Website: apple
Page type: billing-address
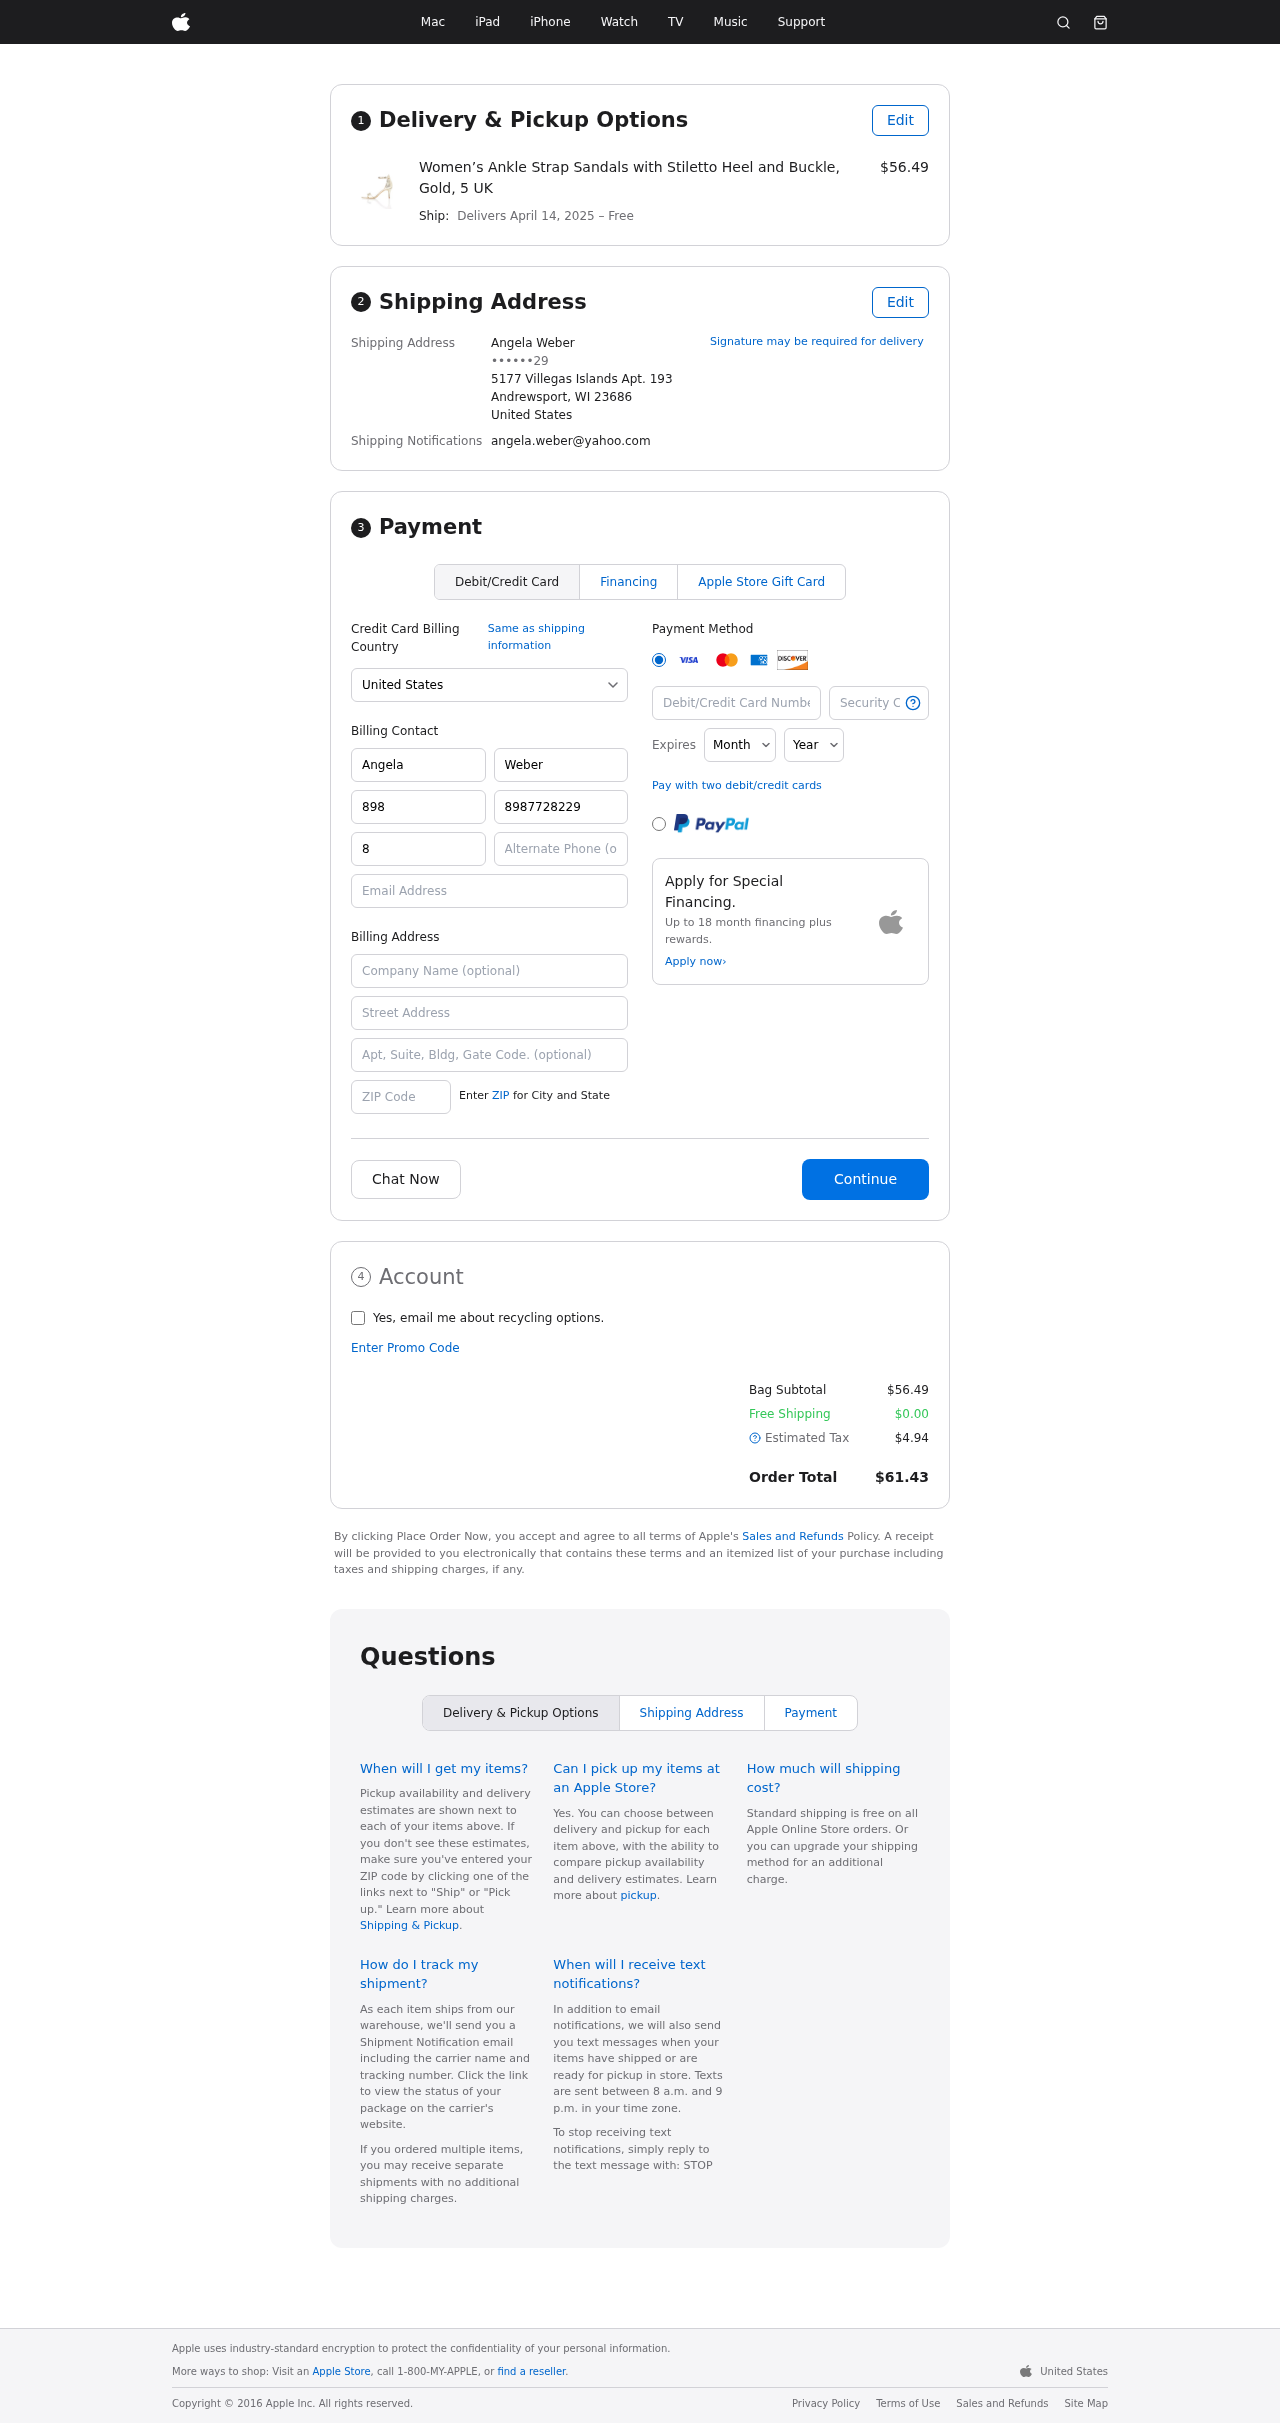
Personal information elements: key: PII_CARD_CVV
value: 8407
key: PII_CARD_EXPIRY_MONTH
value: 05
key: PII_CARD_EXPIRY_YEAR
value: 26
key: PII_CARD_NUMBER
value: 3727 4192 6690 941
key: PII_CITY_STATE_ZIP
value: Andrewsport, WI 23686
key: PII_COUNTRY
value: United States
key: PII_EMAIL
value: angela.weber@yahoo.com
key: PII_FULLNAME
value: Angela Weber
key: PII_STREET
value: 5177 Villegas Islands Apt. 193
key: PII_PHONE_MASKED
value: ••••••29
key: PII_BILLING_FIRSTNAME
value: Angela
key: PII_BILLING_LASTNAME
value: Weber
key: PII_BILLING_PHONE_AREA
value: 898
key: PII_BILLING_PHONE
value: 8987728229
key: PII_BILLING_PHONE_ALT_AREA
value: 891
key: PII_BILLING_PHONE_ALT
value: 8918731672
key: PII_BILLING_EMAIL
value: angela.weber@yahoo.com
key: PII_BILLING_COMPANY
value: Johnson PLC
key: PII_BILLING_STREET
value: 5177 Villegas Islands Apt. 193
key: PII_BILLING_POSTCODE
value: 23686
Product elements: key: PRODUCT1_NAME
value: Women’s Ankle Strap Sandals with Stiletto Heel and Buckle, Gold, 5 UK
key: PRODUCT1_PRICE
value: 56.49
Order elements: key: ORDER_DELIVERY_DATE
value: April 14, 2025
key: ORDER_SUBTOTAL
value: $56.49
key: ORDER_SHIPPING_COST
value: $0.00
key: ORDER_TAX
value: $4.94
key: ORDER_TOTAL
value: $61.43